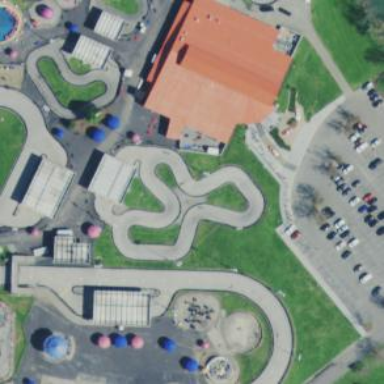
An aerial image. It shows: Karting raceway.